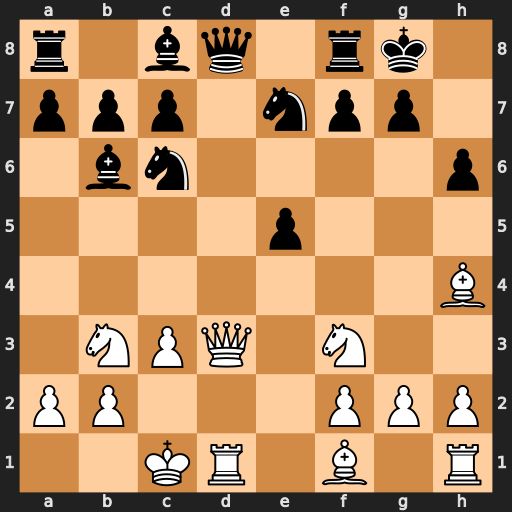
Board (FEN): r1bq1rk1/ppp1npp1/1bn4p/4p3/7B/1NPQ1N2/PP3PPP/2KR1B1R
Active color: w
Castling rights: -
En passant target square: -
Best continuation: Qxd8 Rxd8 Rxd8+ Nxd8 Bxe7